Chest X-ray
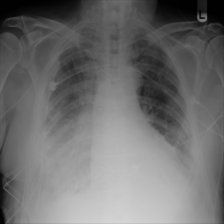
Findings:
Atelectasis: negative
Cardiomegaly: negative
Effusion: negative
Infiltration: negative
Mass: negative
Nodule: negative
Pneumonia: negative
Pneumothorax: negative
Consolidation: positive
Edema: negative
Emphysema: negative
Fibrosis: negative
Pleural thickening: negative
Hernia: negative